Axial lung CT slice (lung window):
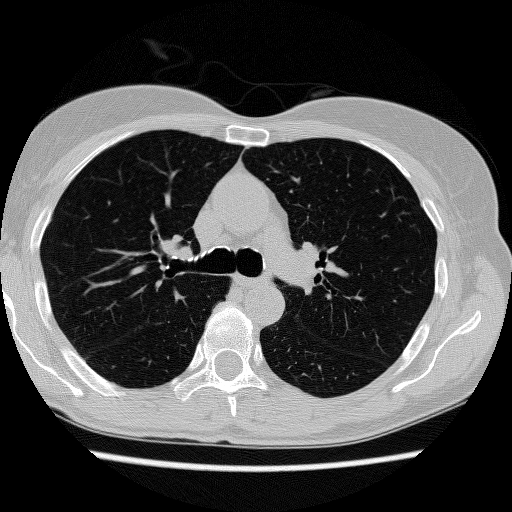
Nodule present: no